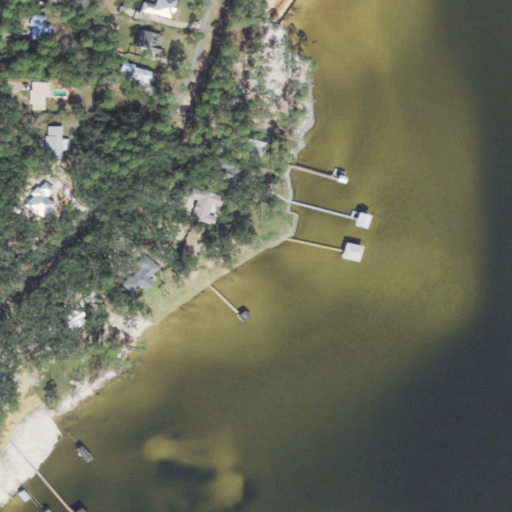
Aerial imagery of cape in Alabama named Manuel Point containing open water, evergreen forest, barren land, open development, herbaceous wetlands, low intensity development, medium intensity development, and high intensity development